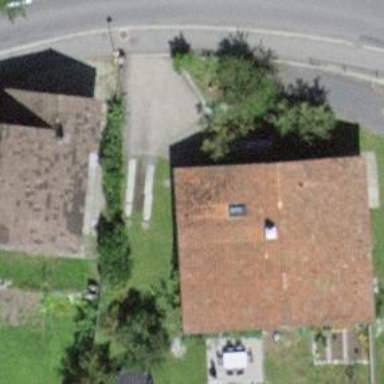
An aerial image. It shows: Residential building.